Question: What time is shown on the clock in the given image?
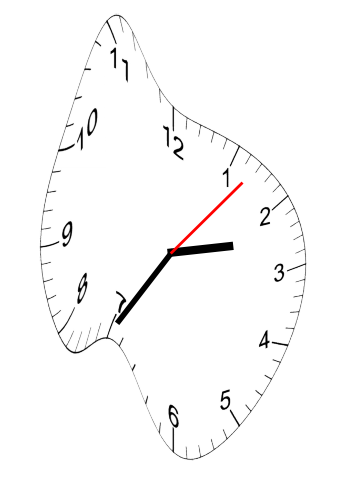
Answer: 02:35:07